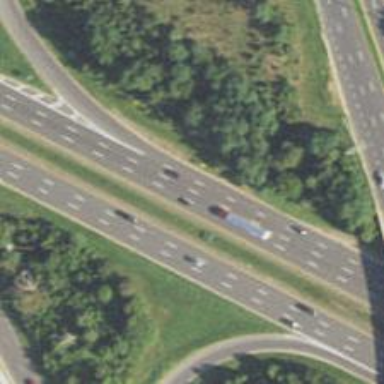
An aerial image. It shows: Motorway junction.